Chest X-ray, AP view. Patient: 57 years old, sex F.
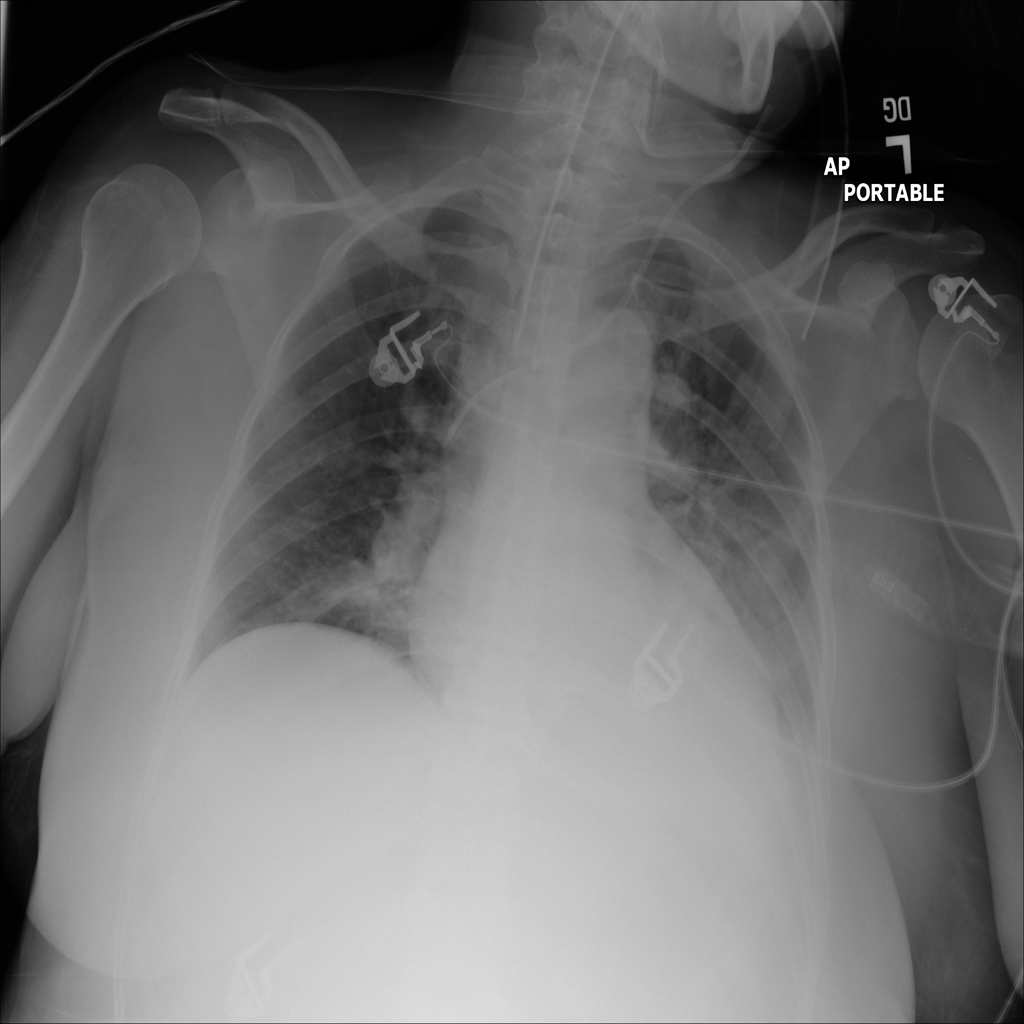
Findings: No Finding